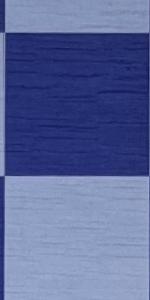
Label: Empty